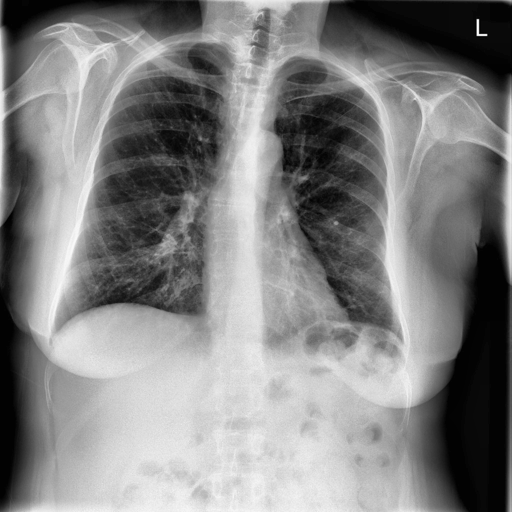
Finding: NORMAL